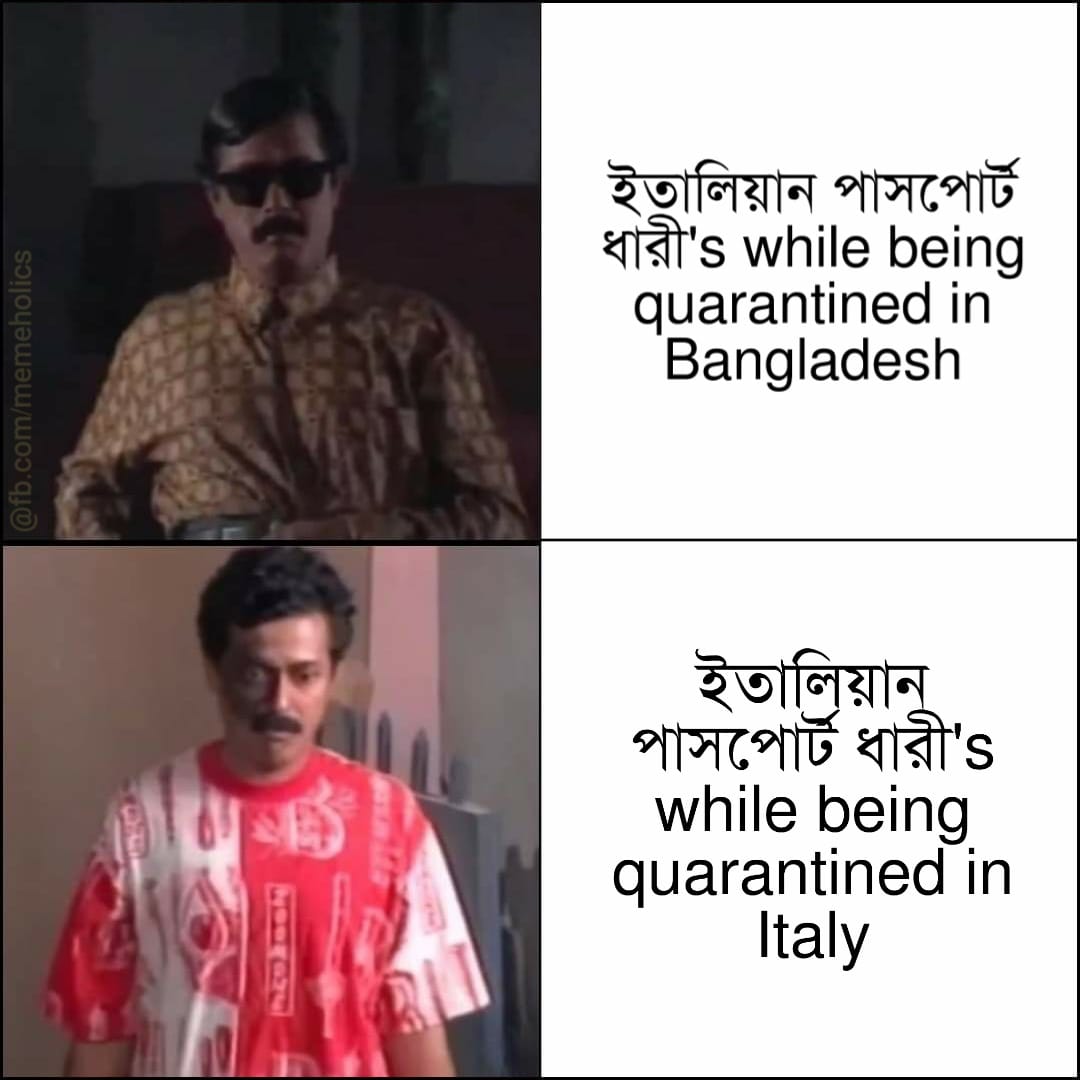
Caption: ইতালিয়ান পাসপোর্ট ধারী'S while being quarantined in Bangladesh        ইতালিয়ান পাসপোর্ট ধারী'S while being quarantined in Italy
Label: non-hate